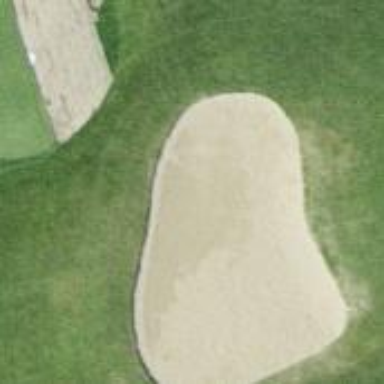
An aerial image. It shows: Bunker on golf course.